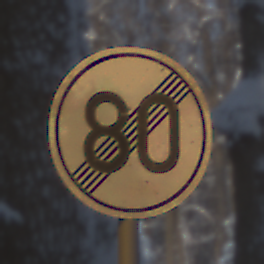
Verkehrszeichen: EndeGeschwindigkeit80
Umgebung: Outdoor, Nature
Tageszeit: MorningAfternoon
Wetter: Clear
Licht: Natural
Jahreszeit: Winter
Kontrast: LowContrast